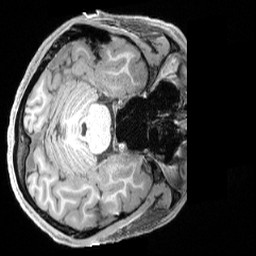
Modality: T1w
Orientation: axial
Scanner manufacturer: siemens
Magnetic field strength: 3 T
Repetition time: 2.4 s
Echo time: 0.00222 s